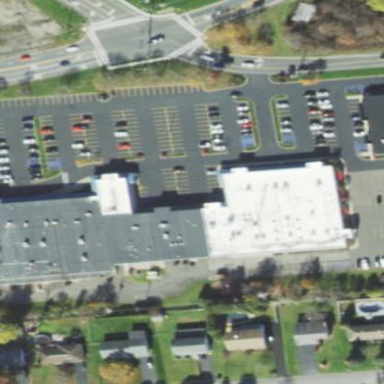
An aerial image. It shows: Mall building.